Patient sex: F
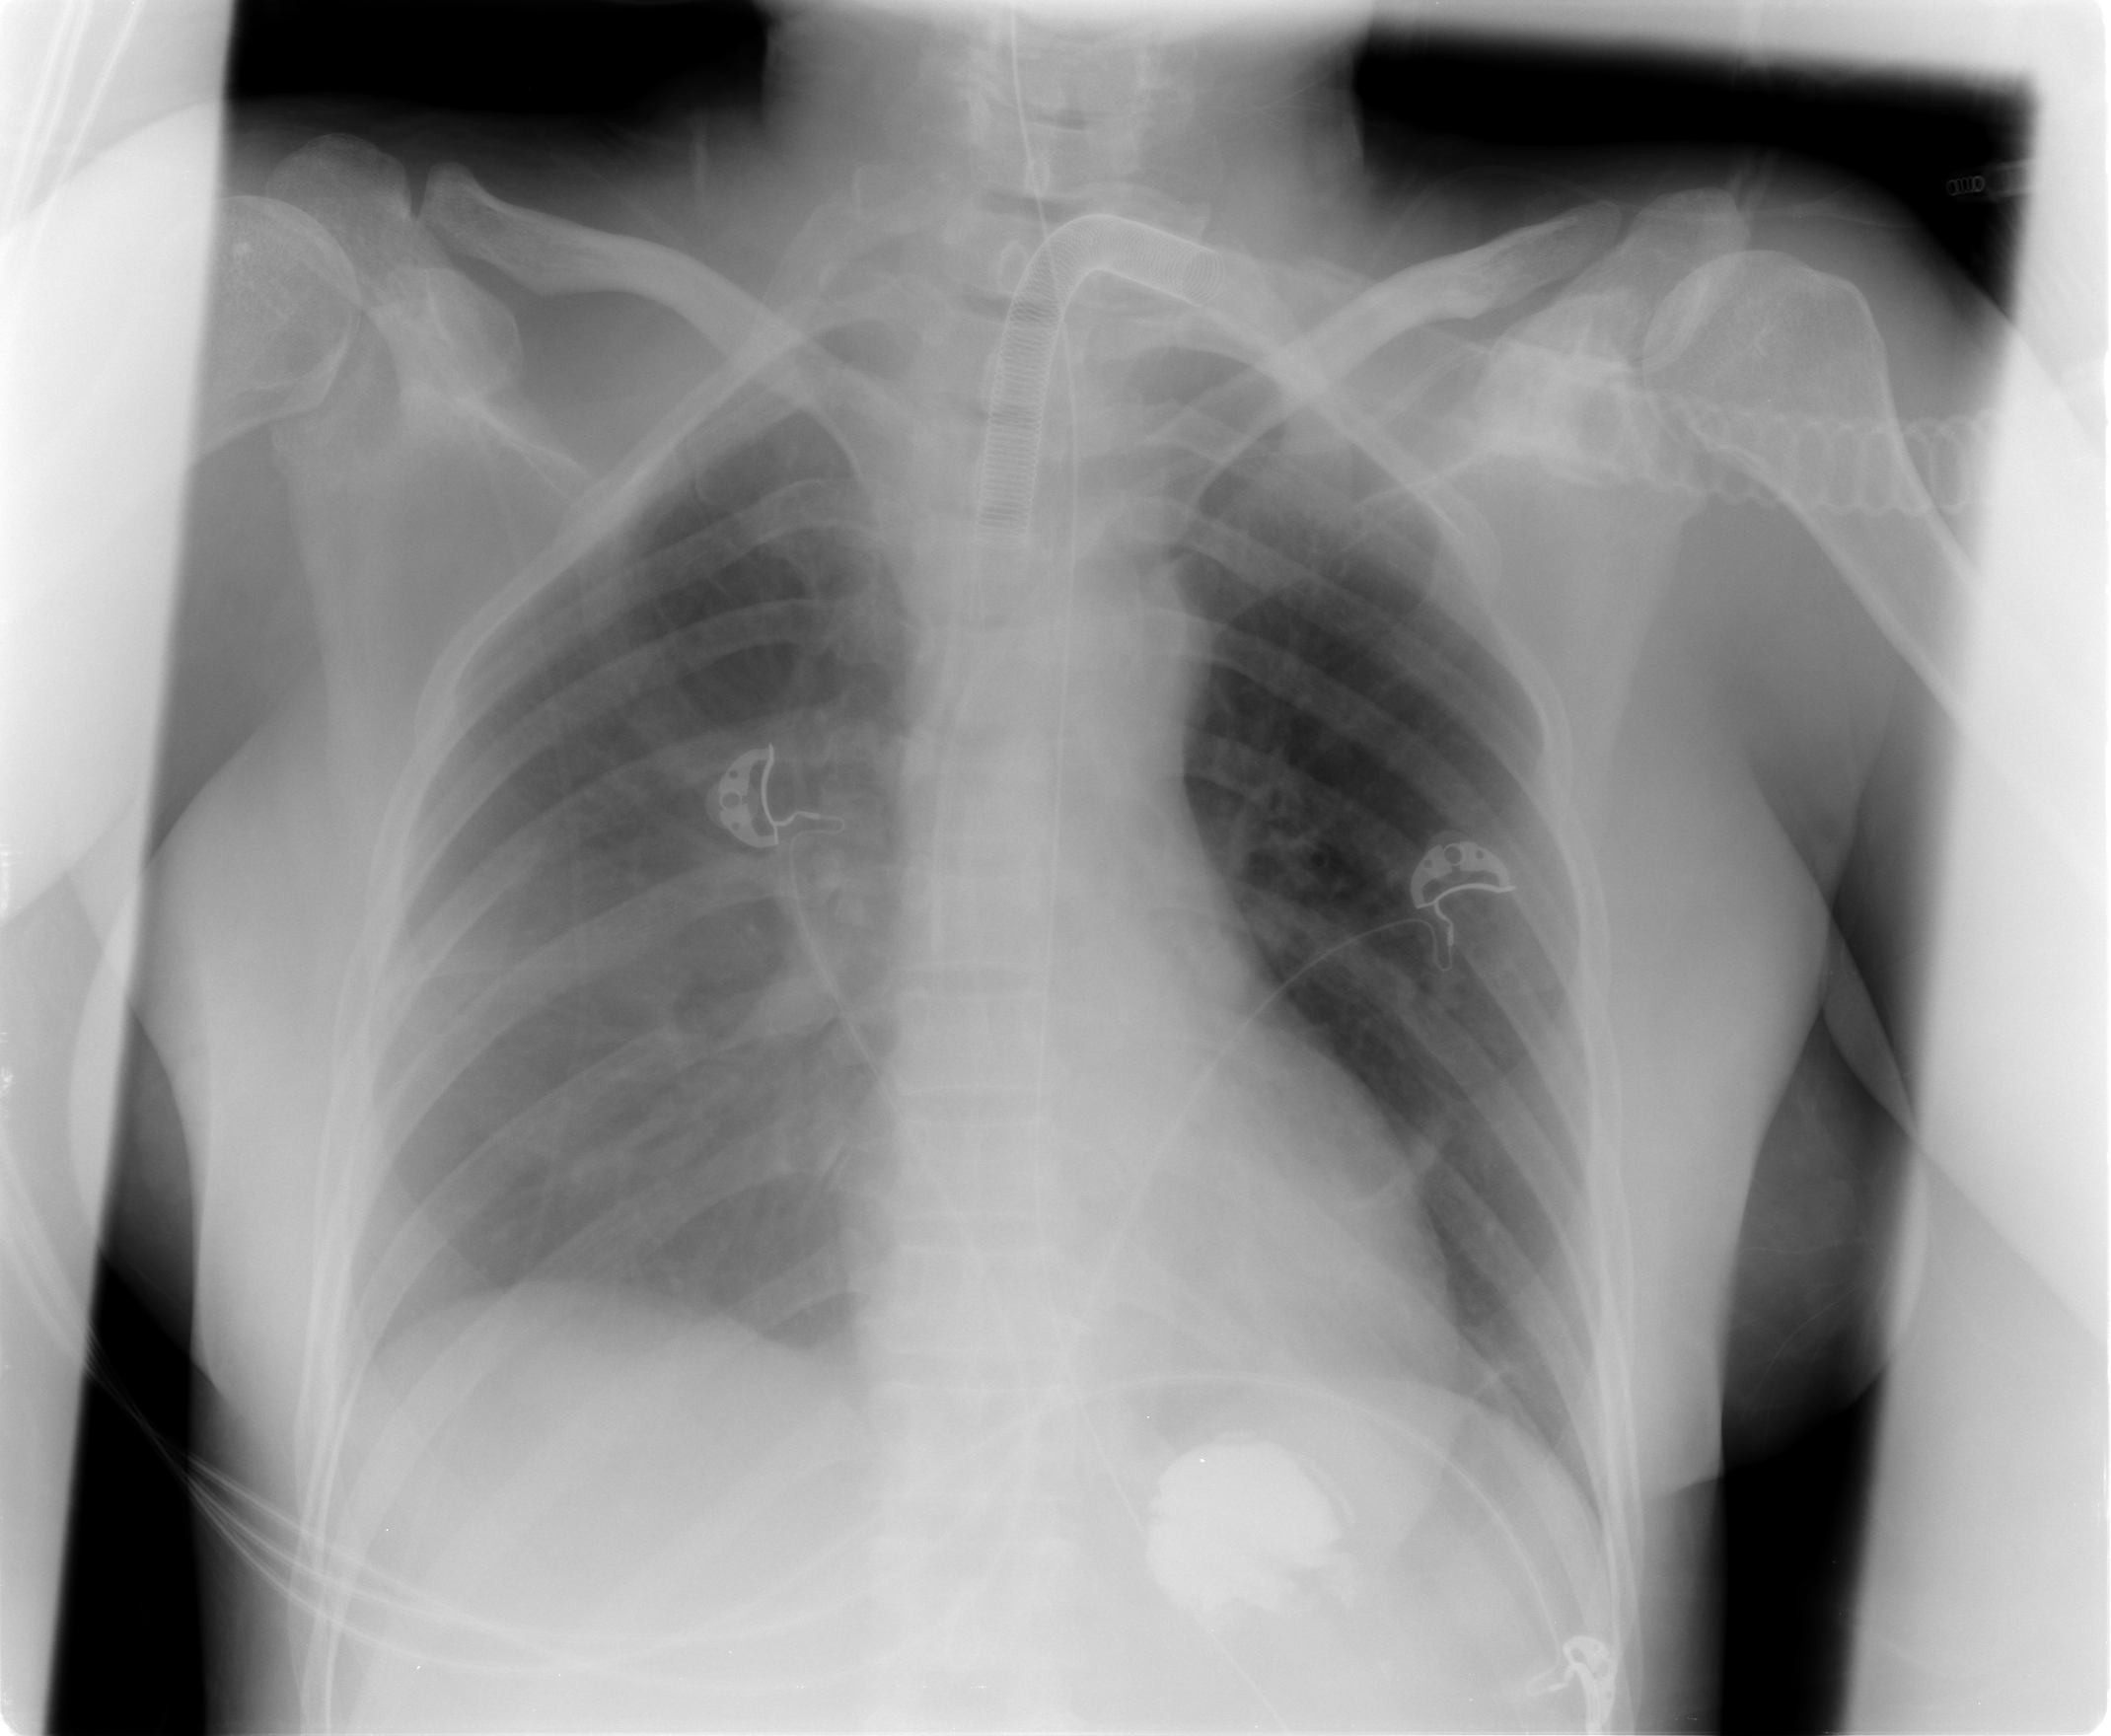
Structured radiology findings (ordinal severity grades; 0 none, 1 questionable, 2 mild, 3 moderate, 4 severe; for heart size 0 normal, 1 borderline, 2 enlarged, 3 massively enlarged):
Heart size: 0
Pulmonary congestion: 0
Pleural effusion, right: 3
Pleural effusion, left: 2
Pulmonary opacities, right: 1
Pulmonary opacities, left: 0
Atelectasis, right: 3
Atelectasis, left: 1